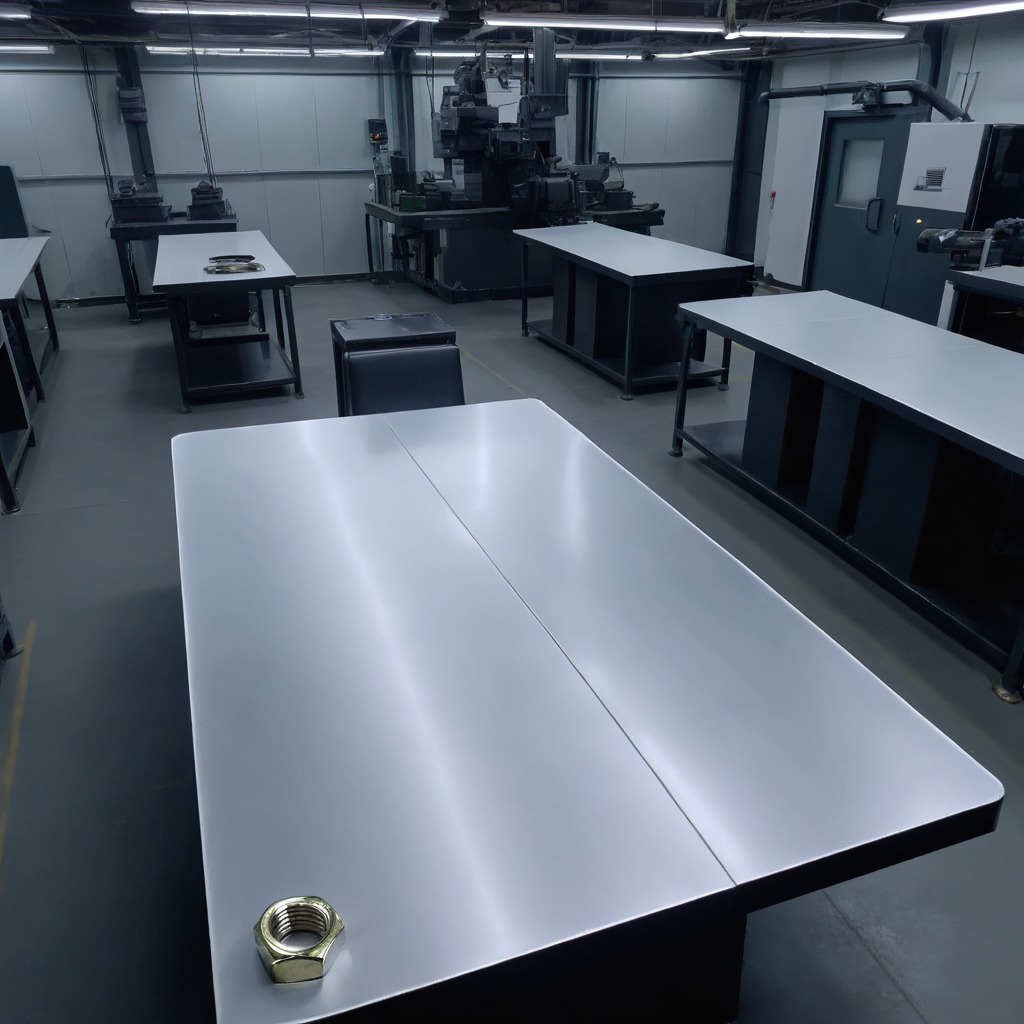
A metal nut is lying on the tabletop.